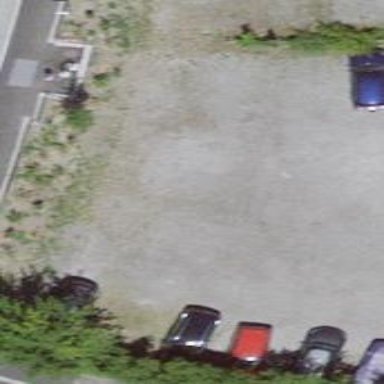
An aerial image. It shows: Charging station.